Interaction volume radius: 5 \u00c5
Interaction volume height: 15 \u00c5
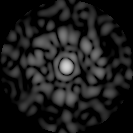
Disorder parameter: 0.8625